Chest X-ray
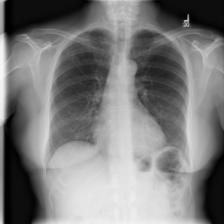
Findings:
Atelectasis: negative
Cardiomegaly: negative
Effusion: negative
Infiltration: negative
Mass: negative
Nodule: negative
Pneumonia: negative
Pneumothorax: negative
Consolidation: negative
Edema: negative
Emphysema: negative
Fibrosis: negative
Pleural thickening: negative
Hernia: negative